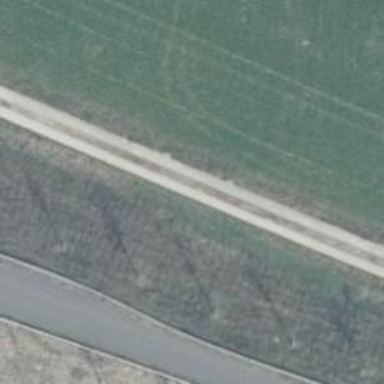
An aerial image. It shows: Track with grade3 quality surface. The lanes are made of concrete.